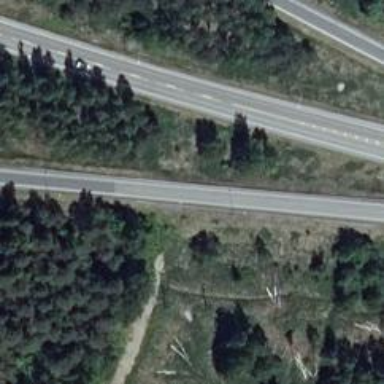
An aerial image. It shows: Primary link highway with asphalt surface and tertiary functional class.